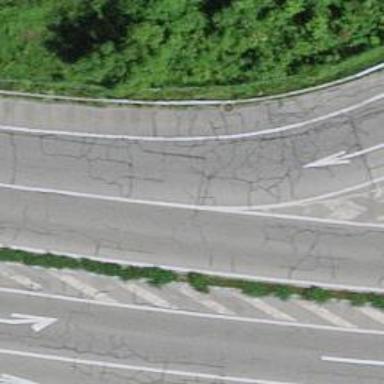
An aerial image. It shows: Secondary road with asphalt surface.